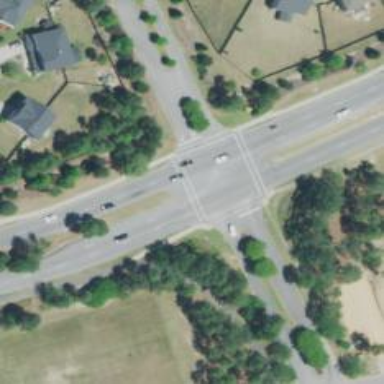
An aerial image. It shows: Marked road crossing.